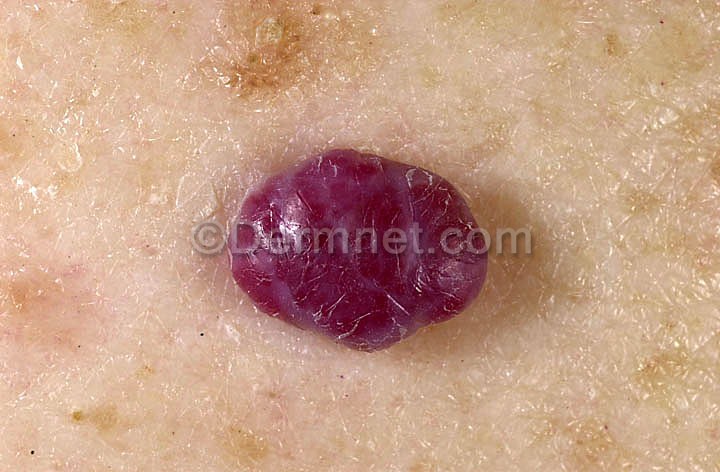
Disease: Vascular Tumors